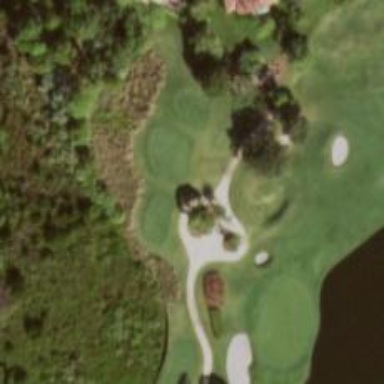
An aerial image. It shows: Path for both roads and golfers.